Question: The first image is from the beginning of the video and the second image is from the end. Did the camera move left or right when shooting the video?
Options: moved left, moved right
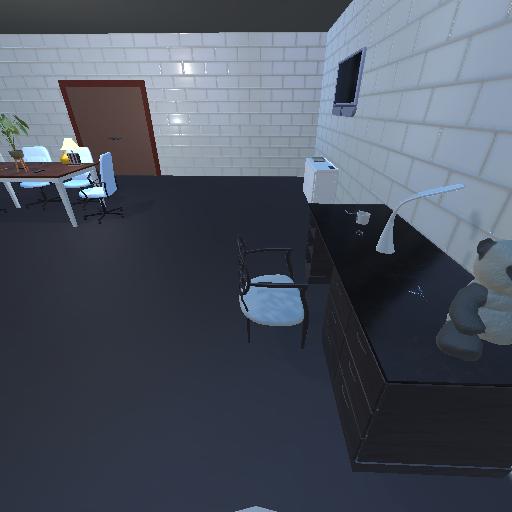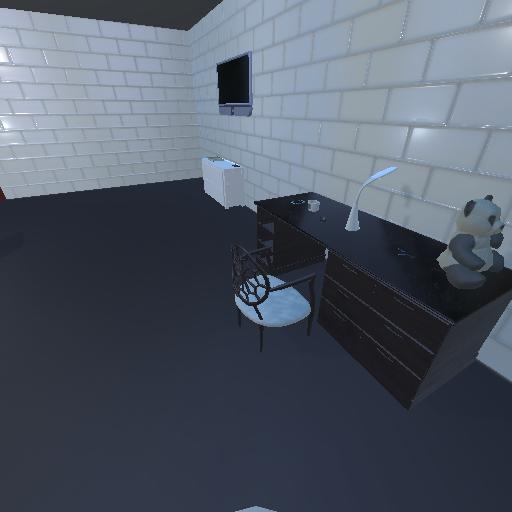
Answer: moved left